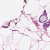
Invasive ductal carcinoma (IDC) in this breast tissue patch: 0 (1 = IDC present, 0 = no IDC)